Question: I'm having a heck of a time getting my typings correct so I was curious if anyone had a working example or some feedback as to where I am going wrong. There are two things I need to happen with this instance of 'createUseStyles', accept the theme as well as props.
I took the example from the documentation website, and of course right off the bat its already throwing TypeScript errors, which is understandable:
(pasting screenshot just to show typescript errors)

code block from screenshot:
'''
import React, { ReactNode, CSSProperties } from "react";
import {
createUseStyles,
useTheme,
ThemeProvider,
DefaultTheme,
Styles
} from "react-jss";
interface Props {
children: ReactNode;
useRed: boolean;
}
interface PUTheme {
colorPrimary: string;
altColor: string;
}
const useStyles = createUseStyles({
button: {
background: ({ theme }) => theme.colorPrimary
},
label: {
fontWeight: "bold"
}
});
const Button2: React.FC<Props> = ({ children, ...props }) => {
const theme = useTheme();
console.log(theme);
const classes = useStyles({ ...props, theme });
return (
<button className={classes.button}>
<span className={classes.label}>{children}</span>
</button>
);
};
const theme = {
colorPrimary: "green",
altColor: "red"
};
const App = () => (
<ThemeProvider theme={theme}>
<Button2 useRed={true}>I am a button 2 with green background</Button2>
</ThemeProvider>
);
export default App;
'''
The error found here is:
'''
button: {
background: ({ theme }) => theme.colorPrimary
},
'''
> Property 'colorPrimary' does not exist on type 'Theme'.ts(2339)
Makes sense to an extent - it doesn't know what our theme consists of, so moving on...
The error found here for 'theme' is:
'''
const classes = useStyles({ ...props, theme });
'''
> Type 'DefaultTheme' is not assignable to type 'Theme'.
Type 'null' is not assignable to type 'Theme'.ts(2322)
Right away.. I'm a little confused. But let's type some things and see how it works out...
Adding an interface for my theme doesn't seem to change any of the above errors:
'''
interface PUTheme {
colorPrimary: string;
altColor: string;
}
const theme: PUTheme = {
colorPrimary: "green",
altColor: "red"
};
'''
So since adding an interface to my theme object doesn't seem to accomplish much, I was able to satisfy the error from by adding typings. While this calms TypeScript down it feels,
'''
const useStyles = createUseStyles({
button: {
background: ({ theme }: {theme: PUTheme}) => theme.colorPrimary
},
label: {
fontWeight: "bold"
}
});
'''
However, this still leaves me with except the error has changed
> Type 'DefaultTheme' is not assignable to type 'PUTheme'.
Type 'null' is not assignable to type 'PUTheme'
I've tried following back the typings in 'react-jss' but perhaps this is over my head at the moment.
Does anyone have any tips or insight into what I'm doing wrong or working examples? Also, here is a link to my <URL> if you wish to see it in action.
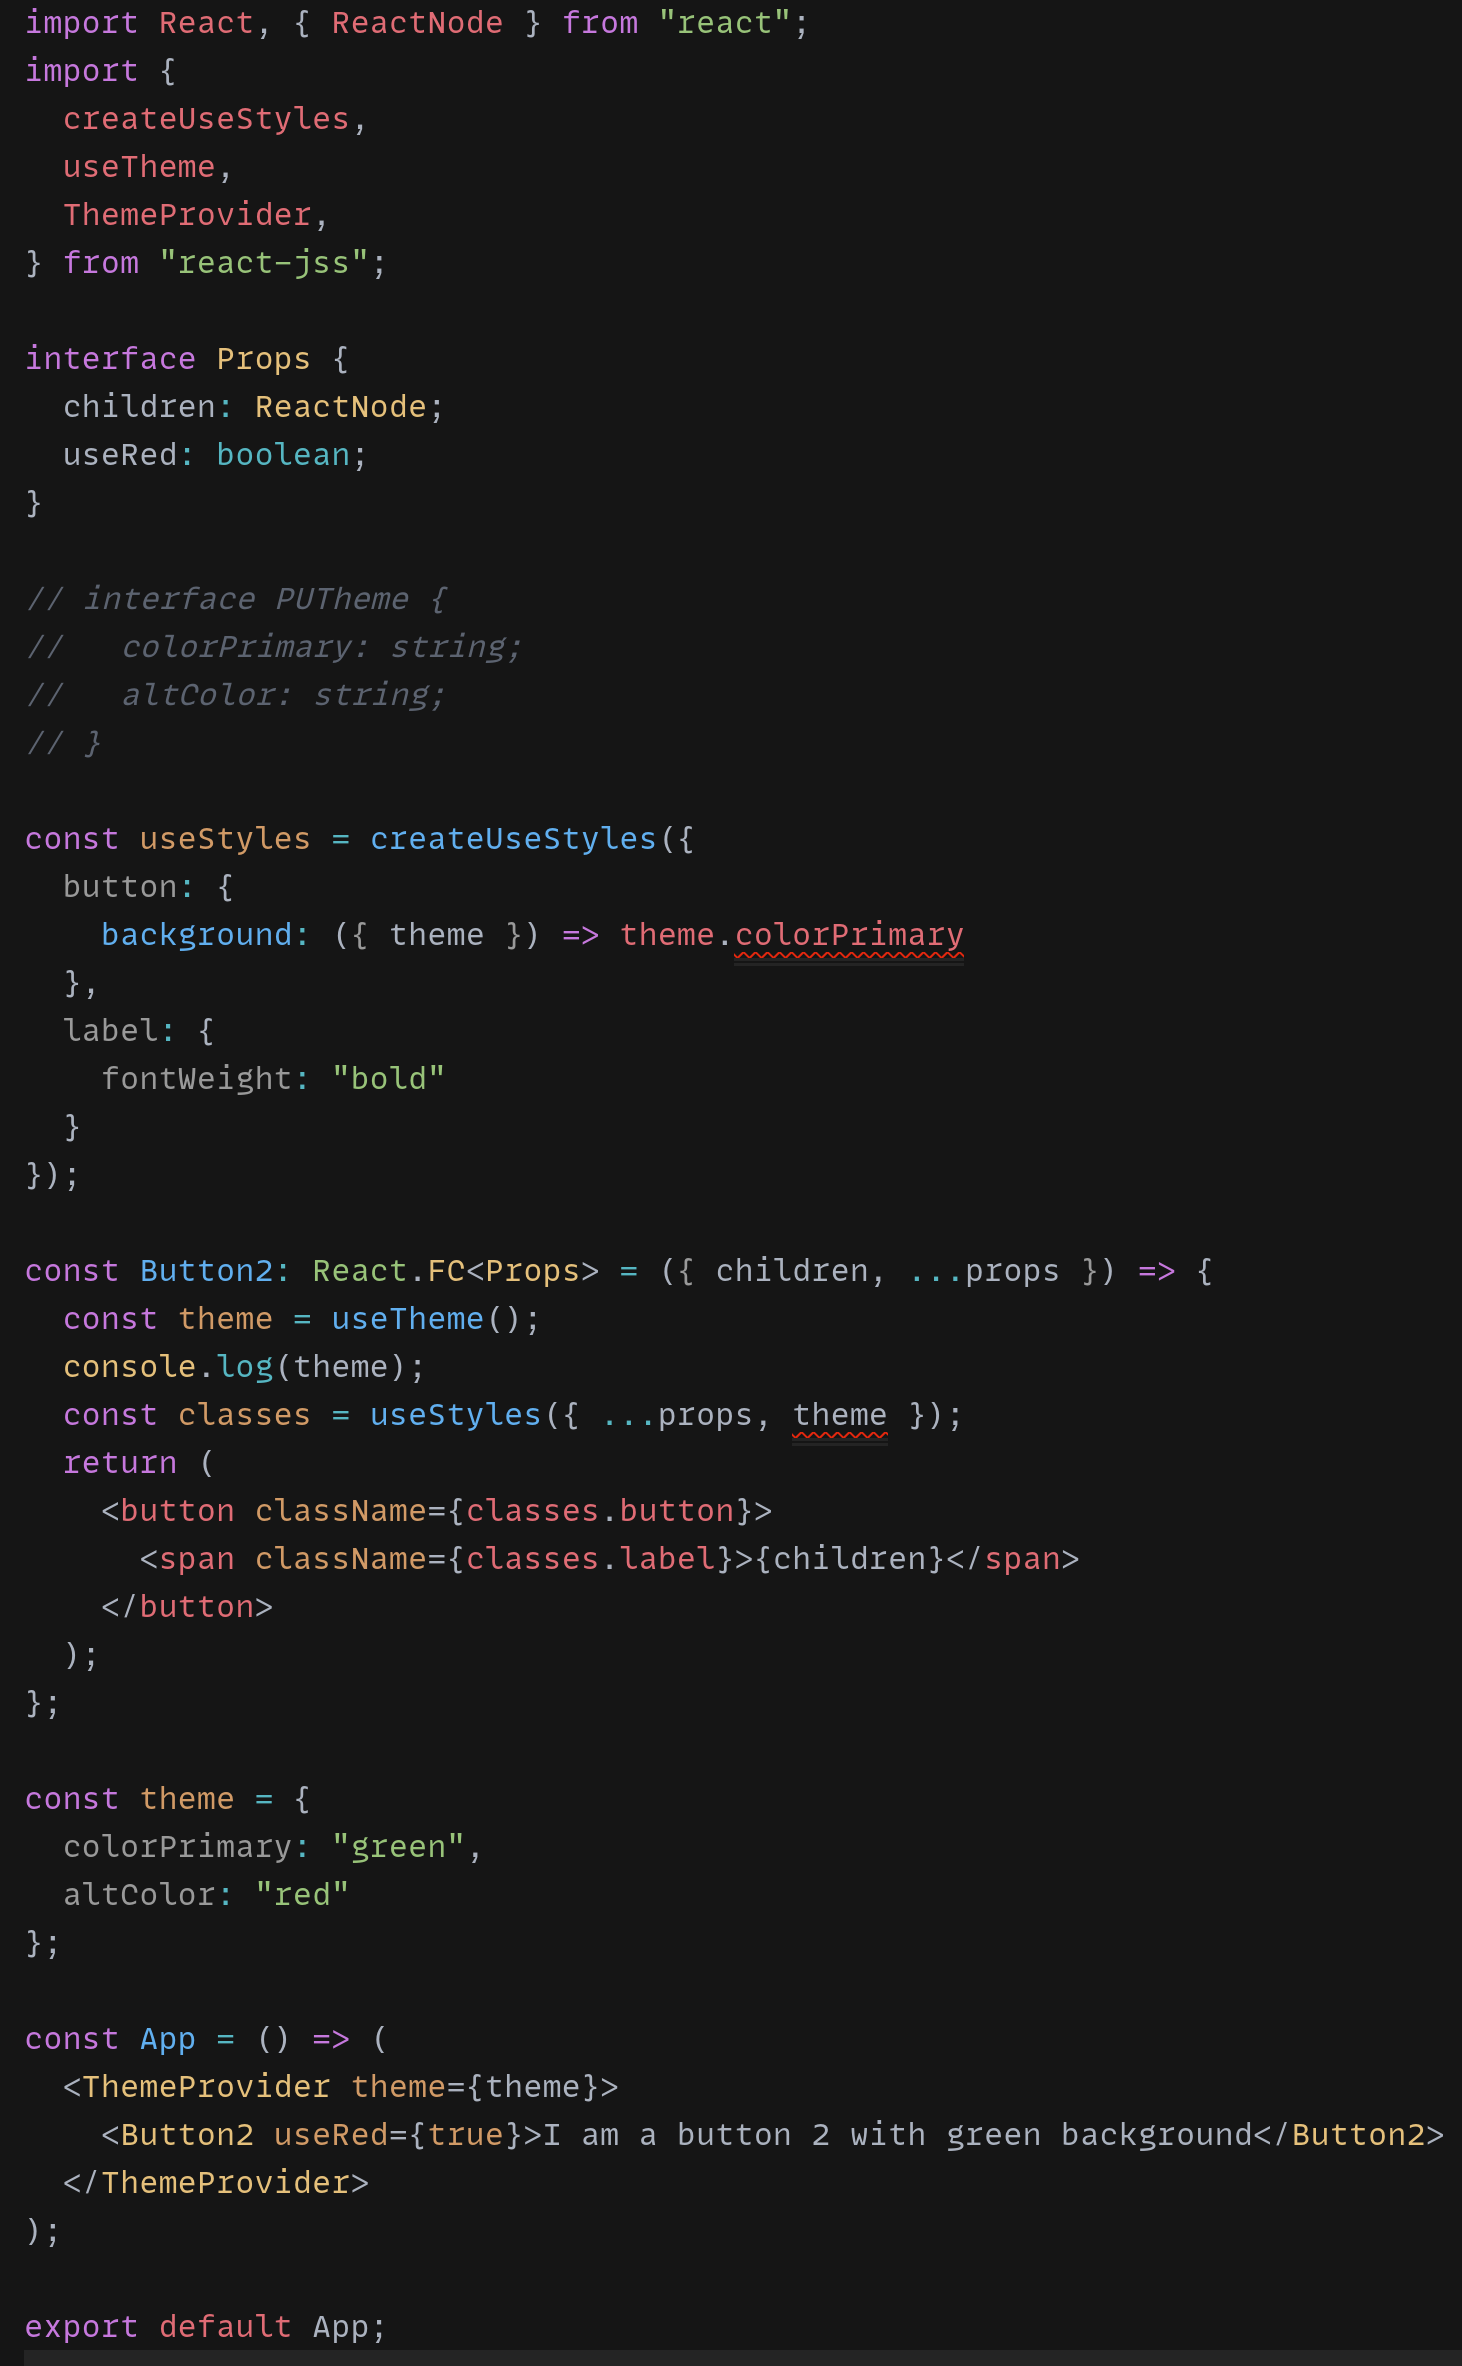
Answer: I I've found the solution. The passing of theme/props to the classes still feels strange to me but it works and satisfies TypeScript.
'''
import React, { ReactNode } from "react";
import { createUseStyles, useTheme, ThemeProvider } from "react-jss";
interface Props {
children: ReactNode;
useRed: boolean;
}
interface PUTheme {
colorPrimary: string;
altColor: string;
}
const useStyles = createUseStyles({
button: {
background: ({
theme,
useRed
}: {
theme: PUTheme;
useRed: Props["useRed"];
}) => (useRed ? theme.altColor : theme.colorPrimary)
},
label: {
fontWeight: "bold"
}
});
const Button2: React.FC<Props> = ({ children, ...props }) => {
const theme = useTheme<PUTheme>();
const classes = useStyles({ ...props, theme });
return (
<button className={classes.button}>
<span className={classes.label}>{children}</span>
</button>
);
};
const theme: PUTheme = {
colorPrimary: "green",
altColor: "red"
};
const App = () => (
<ThemeProvider theme={theme}>
<Button2 useRed={true}>I am a button 2 with green background</Button2>
</ThemeProvider>
);
export default App;
'''
The main thing I believe was missing was having 'useTheme' typed 'const theme = useTheme<PUTheme>();'
View working <URL>!